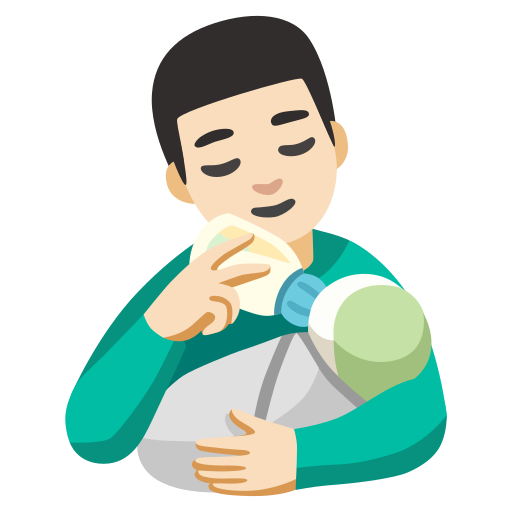
Emoji: 👨🏻‍🍼